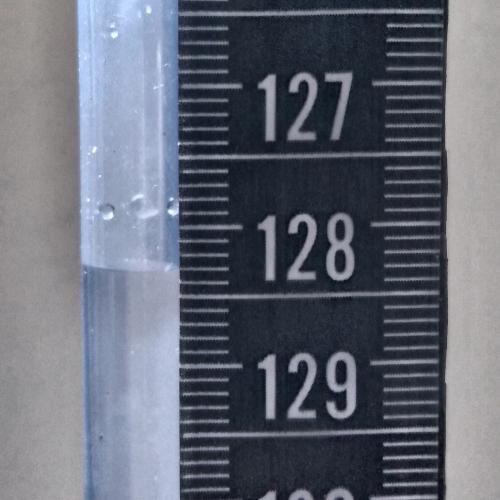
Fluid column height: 128.3 cm